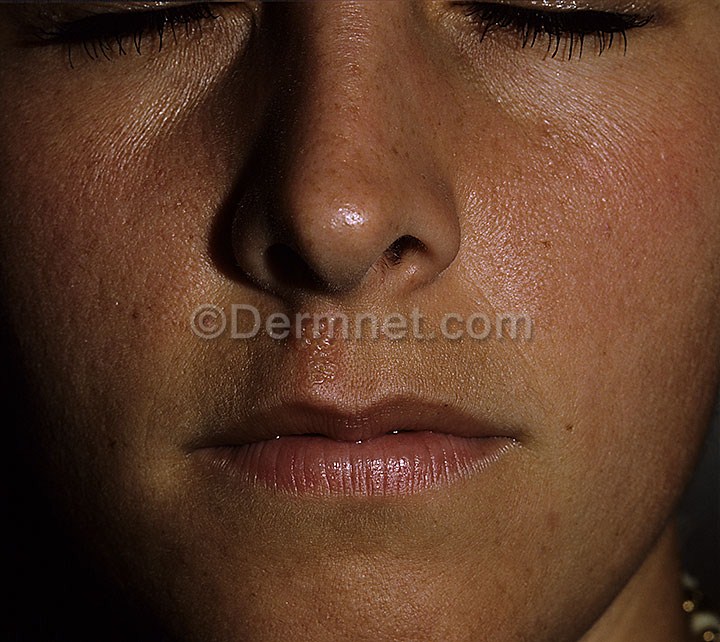
Disease: Warts Molluscum and other Viral Infections